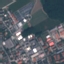
Land use / land cover class: Industrial